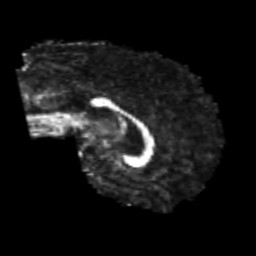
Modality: FA
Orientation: sagittal
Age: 25
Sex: male
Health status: healthy
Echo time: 0.074 s